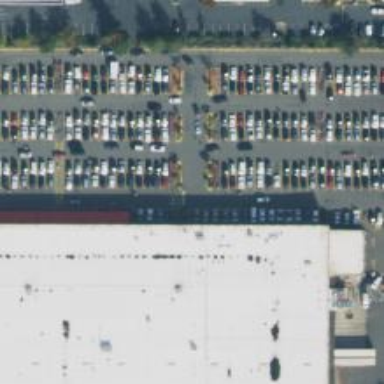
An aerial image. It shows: Trolley bay.